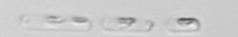
Label: Skeletonema